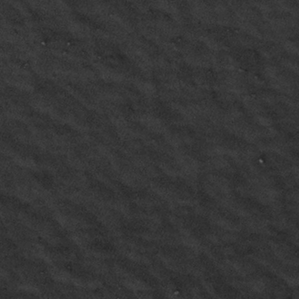
Label: frost